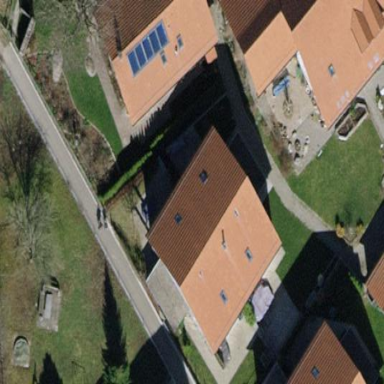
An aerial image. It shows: House with gabled roof that runs across the building.